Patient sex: M
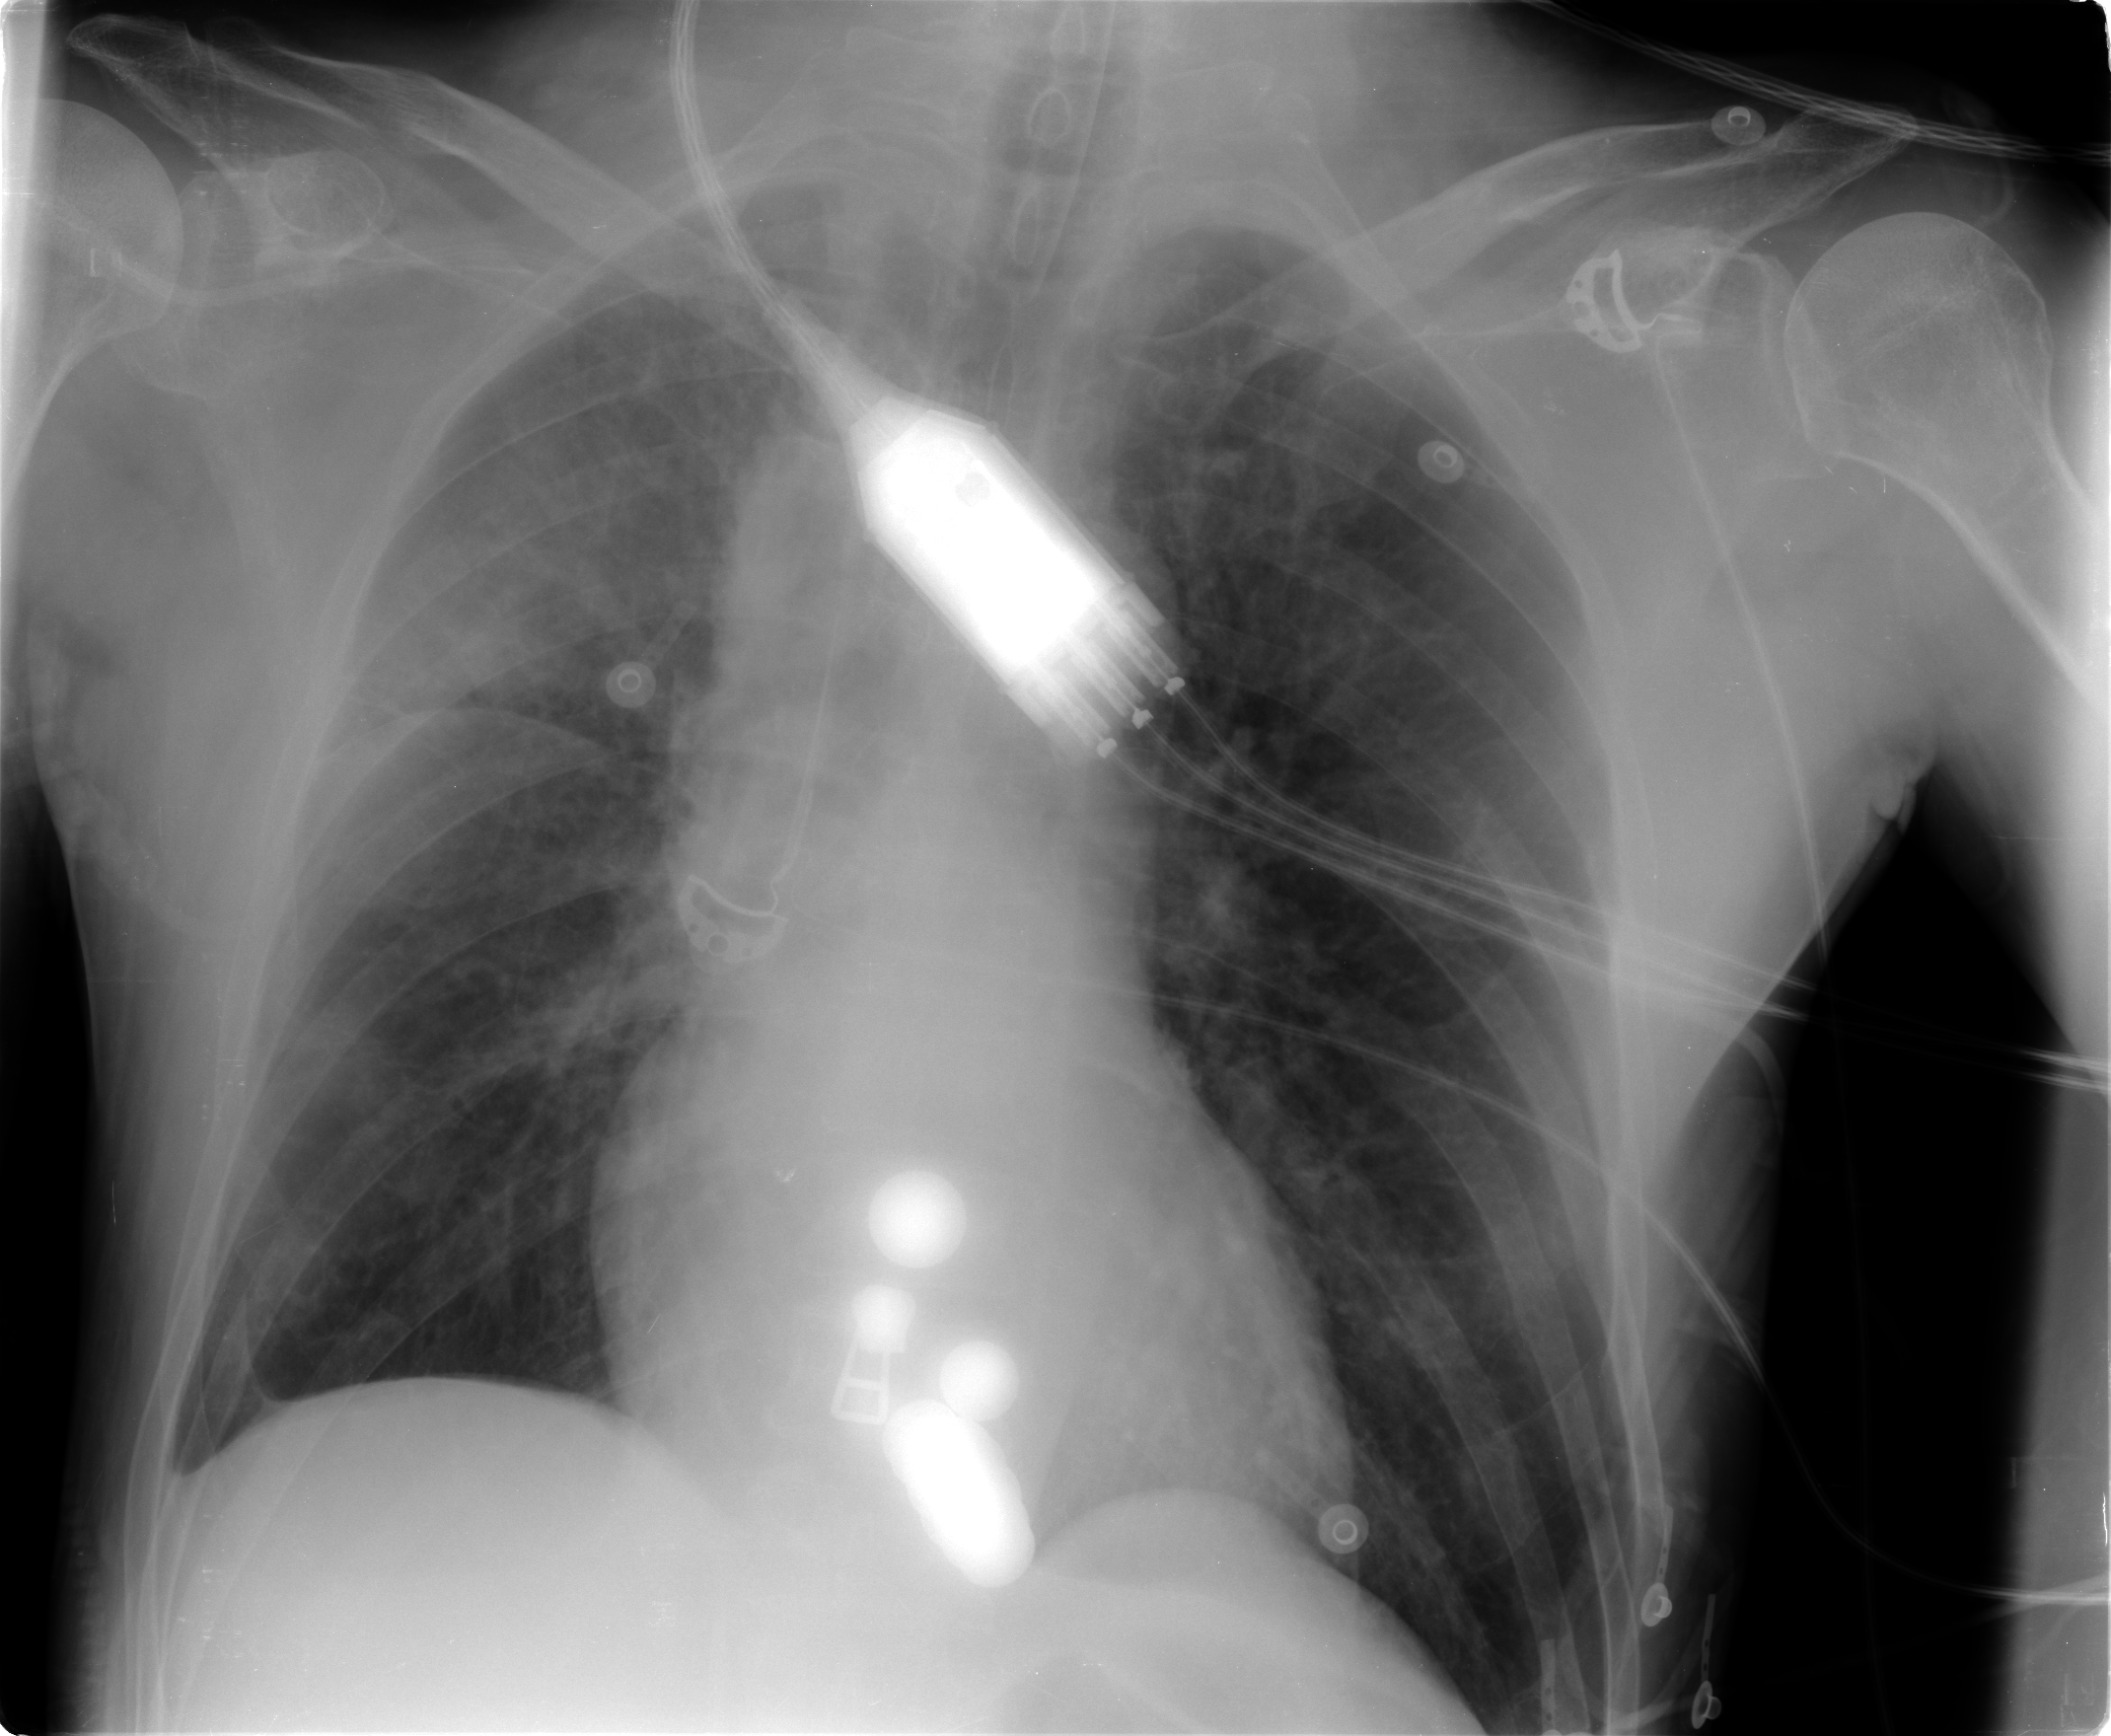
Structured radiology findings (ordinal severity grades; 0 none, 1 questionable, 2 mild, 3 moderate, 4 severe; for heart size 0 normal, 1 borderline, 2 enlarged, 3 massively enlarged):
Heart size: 1
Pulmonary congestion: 2
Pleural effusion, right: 1
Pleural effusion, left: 0
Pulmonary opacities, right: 2
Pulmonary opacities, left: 1
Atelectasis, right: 2
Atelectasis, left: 2